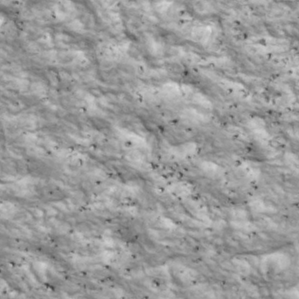
Label: non_frost